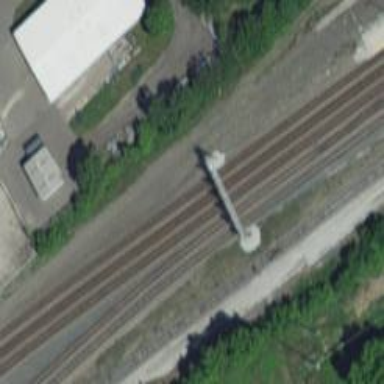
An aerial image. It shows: Railway signal.